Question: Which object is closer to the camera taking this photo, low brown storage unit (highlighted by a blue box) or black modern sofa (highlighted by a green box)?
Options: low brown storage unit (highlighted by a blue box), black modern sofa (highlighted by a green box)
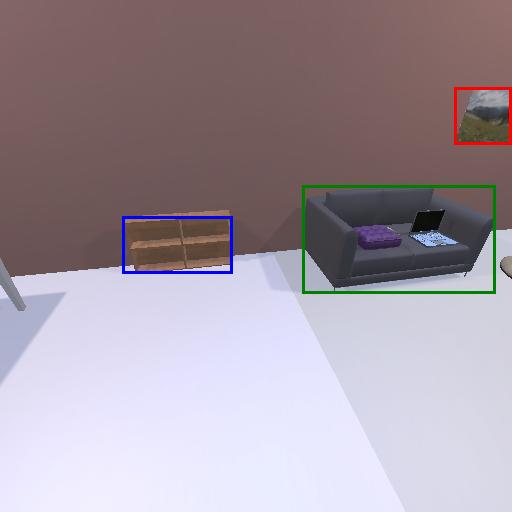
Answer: low brown storage unit (highlighted by a blue box)